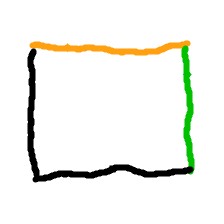
Shape: rectangle